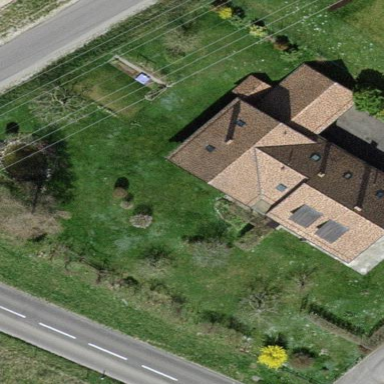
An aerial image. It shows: Simple house.